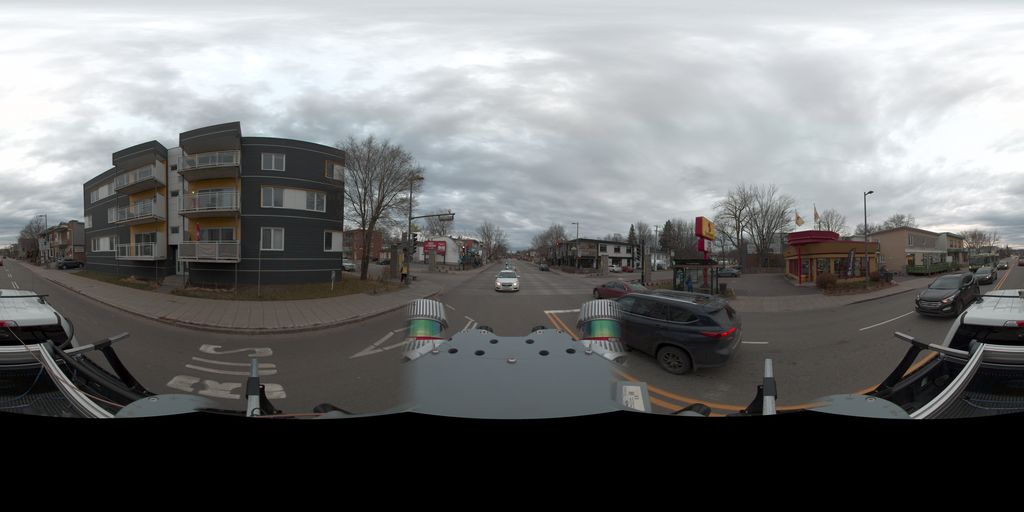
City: quebec_city